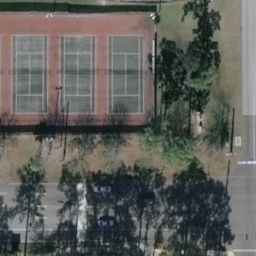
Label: tenniscourt